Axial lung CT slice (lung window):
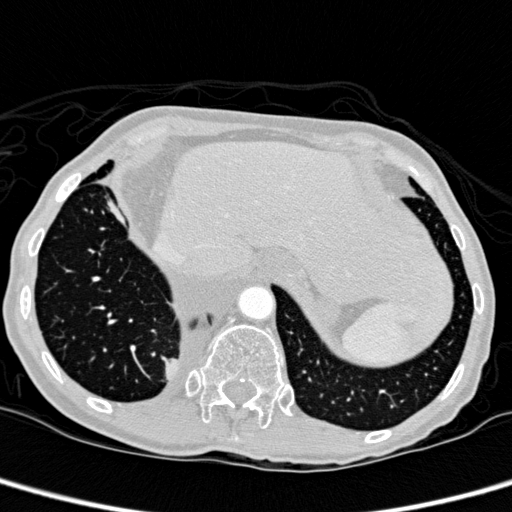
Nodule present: yes
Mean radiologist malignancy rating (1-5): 2.5